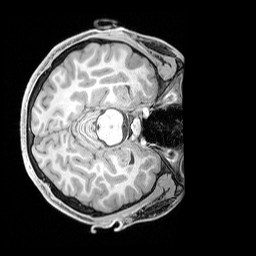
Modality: T1w
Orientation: axial
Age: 24
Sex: male
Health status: healthy
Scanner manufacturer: siemens
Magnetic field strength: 3 T
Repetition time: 1.65 s
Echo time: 0.00182 s